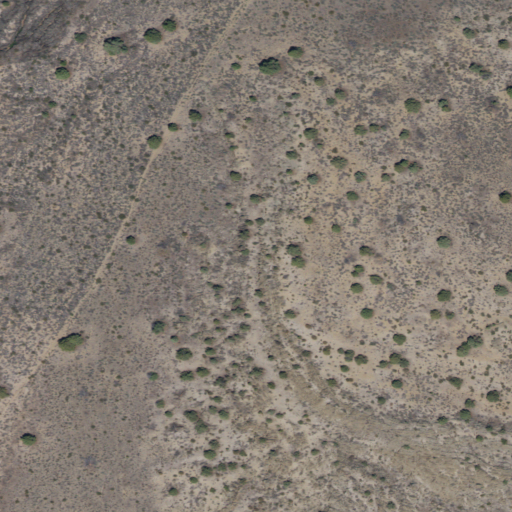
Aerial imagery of mountain in California named Juniper Butte containing grassland, shrub, open development, low intensity development, and medium intensity development